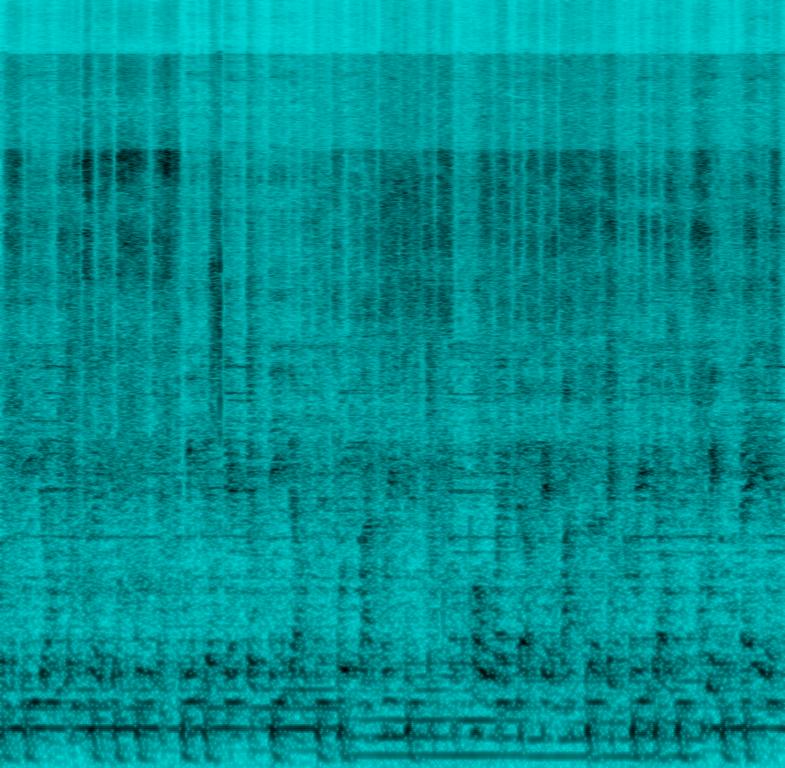
A male vocalist sings a lively hip hop. The tempo is fast with energetic drumming, groovy bass lines and keyboard accompaniment with female backup vocals. The song is incoherent and muffled with a loud scratching like sound dominating the audio. The audio is chaotic, confusing, incoherent and unpleasant to the ears.